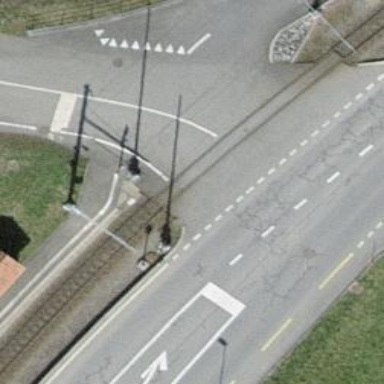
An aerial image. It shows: Full barrier level crossing on railway.